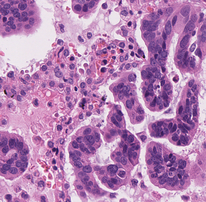
Tumor epithelial tissue: yes
Tumor-associated stroma tissue: yes
Normal tissue: no